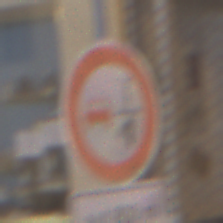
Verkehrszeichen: VerbotUeberholenEinspurigeFahrzeuge
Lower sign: LaengeEinerStrecke5
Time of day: Night
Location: Outdoor (Urban)
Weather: Overcast
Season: Winter
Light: Artificial